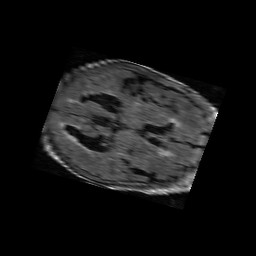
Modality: FLAIR
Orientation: axial
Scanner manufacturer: philips
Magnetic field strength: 1.5 T
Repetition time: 6.24 s
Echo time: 0.12 s